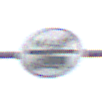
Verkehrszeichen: EndeMautpflicht
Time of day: SunriseSunset
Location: Outdoor (RoadRail)
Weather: PartlyCloudy
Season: NotSpecified
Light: Natural